Aerial crown-view tile of a tropical tree (Barro Colorado Island, Panama), acquired 20250124:
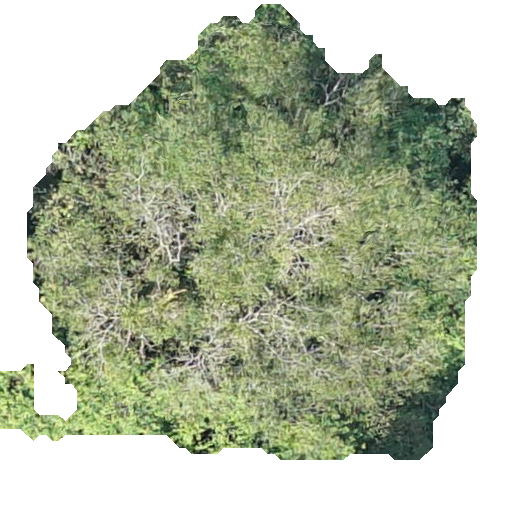
Species: Hura crepitans
GBIF accepted scientific name: Hura crepitans
Crown area: 236.009 m²